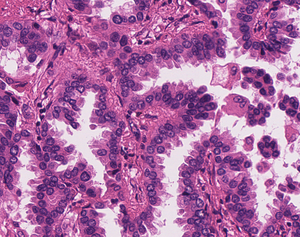
Tumor epithelial tissue: yes
Tumor-associated stroma tissue: yes
Normal tissue: no